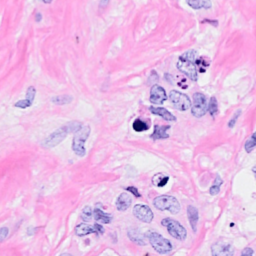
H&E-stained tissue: Breast